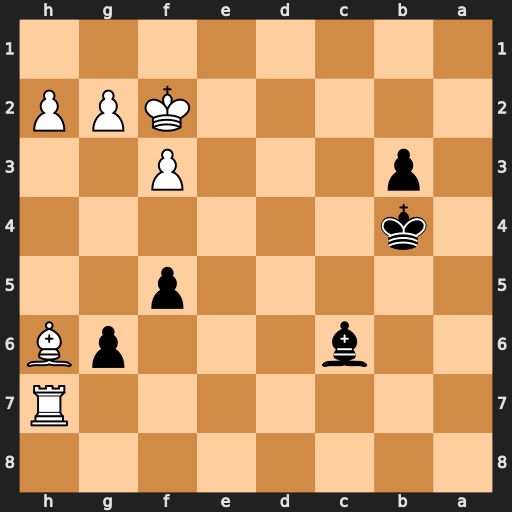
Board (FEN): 8/7R/2b3pB/5p2/1k6/1p3P2/5KPP/8
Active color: b
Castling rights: -
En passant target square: -
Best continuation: b2 Re7 b1=Q